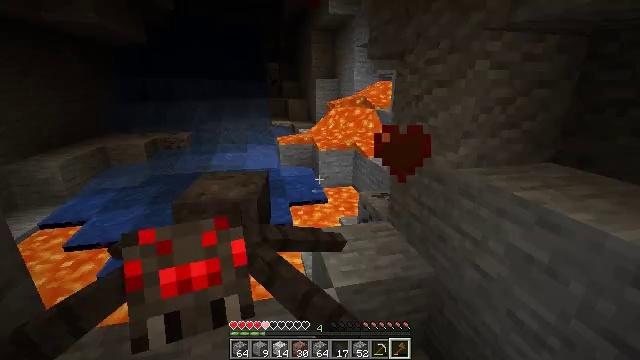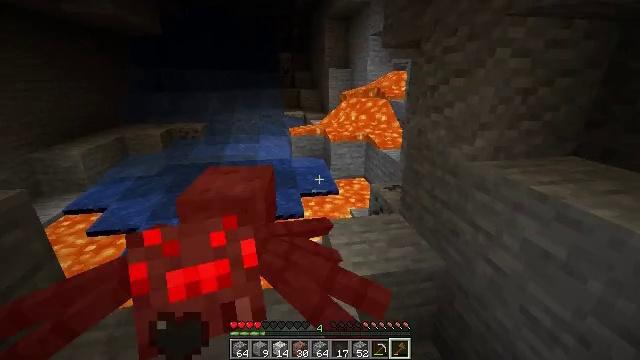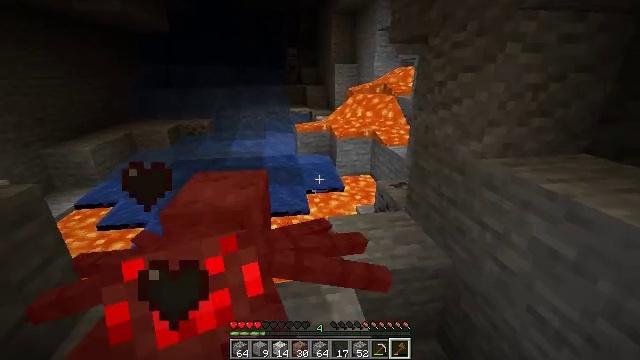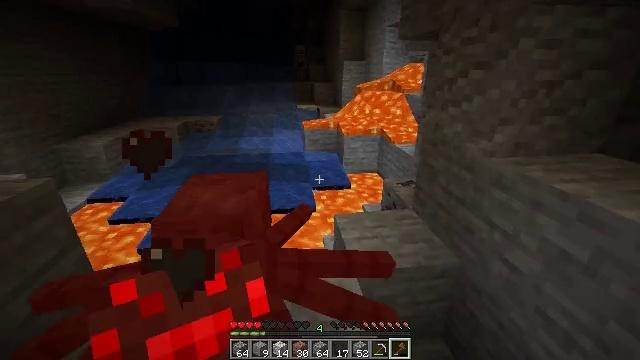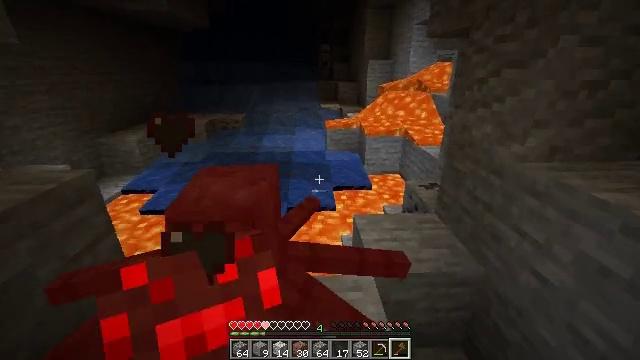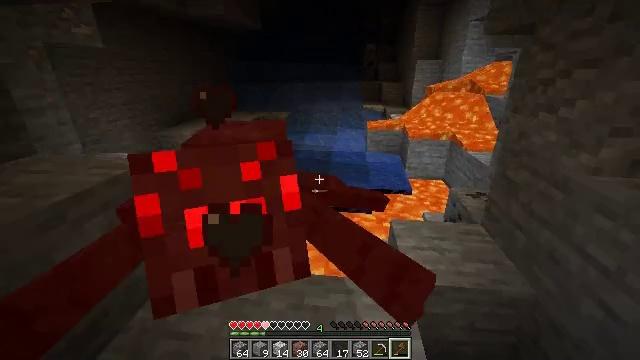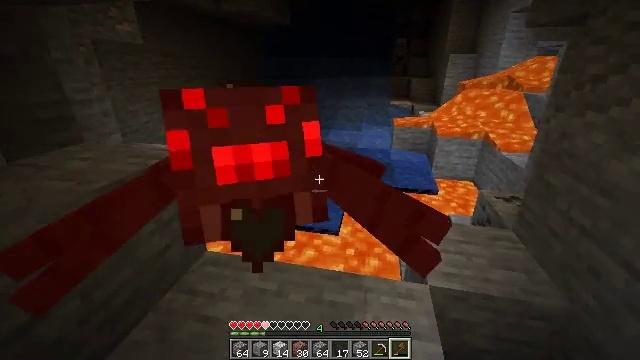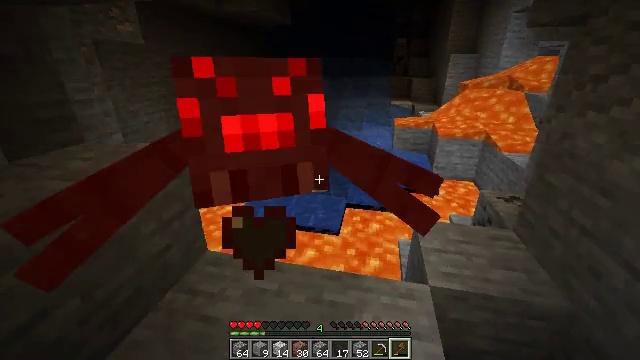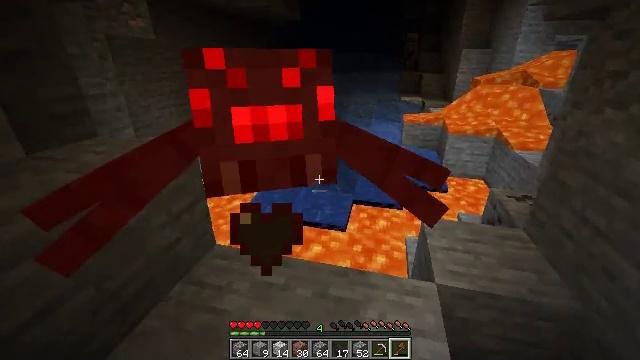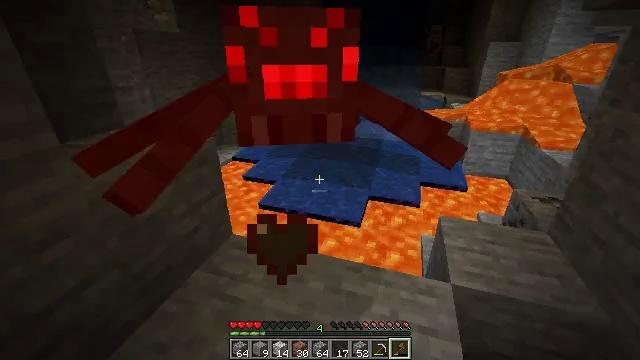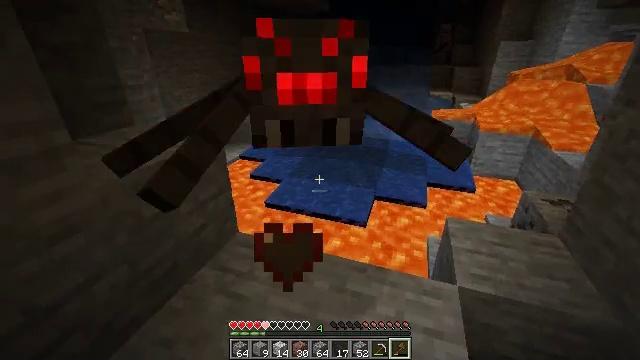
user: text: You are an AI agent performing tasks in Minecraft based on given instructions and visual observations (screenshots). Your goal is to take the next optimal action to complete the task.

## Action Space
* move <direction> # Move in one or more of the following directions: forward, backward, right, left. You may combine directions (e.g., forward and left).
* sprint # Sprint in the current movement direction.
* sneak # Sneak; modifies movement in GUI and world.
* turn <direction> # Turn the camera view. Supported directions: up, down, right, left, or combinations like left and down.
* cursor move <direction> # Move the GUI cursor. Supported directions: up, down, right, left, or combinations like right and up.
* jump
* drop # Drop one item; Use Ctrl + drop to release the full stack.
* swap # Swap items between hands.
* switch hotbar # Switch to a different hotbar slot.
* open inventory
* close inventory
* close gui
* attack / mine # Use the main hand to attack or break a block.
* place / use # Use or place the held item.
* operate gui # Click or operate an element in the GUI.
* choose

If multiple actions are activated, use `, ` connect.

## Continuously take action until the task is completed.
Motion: motion action
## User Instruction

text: Combat the spider.
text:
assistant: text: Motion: turn left and down
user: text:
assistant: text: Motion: turn left
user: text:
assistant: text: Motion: turn left
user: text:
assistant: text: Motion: turn left
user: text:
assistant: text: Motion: turn left
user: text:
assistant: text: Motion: turn left, attack / mine
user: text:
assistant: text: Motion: attack / mine
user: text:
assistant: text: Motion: turn left, attack / mine
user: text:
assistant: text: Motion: turn left and down, attack / mine
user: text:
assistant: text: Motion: turn left, attack / mine
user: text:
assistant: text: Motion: no_op